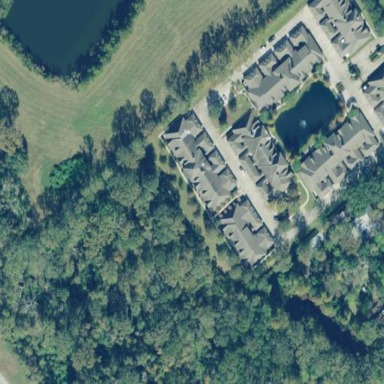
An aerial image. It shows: Condominium in residential area.